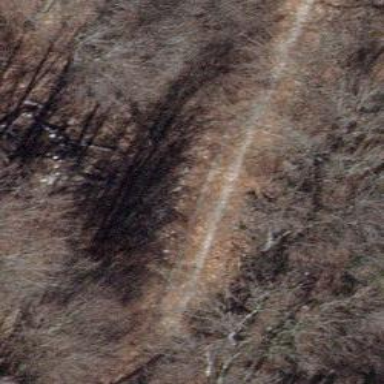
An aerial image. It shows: Track with grade3 tracktype.